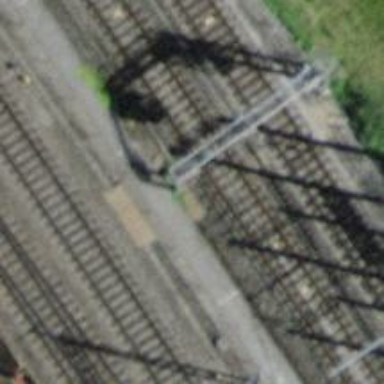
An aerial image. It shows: Railway signal.